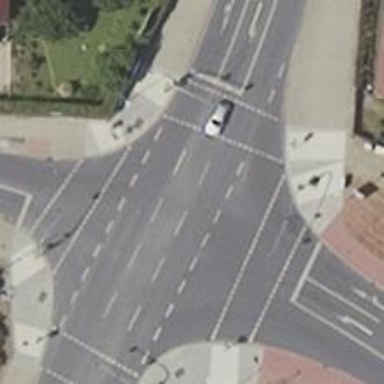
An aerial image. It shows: Road with traffic signals.